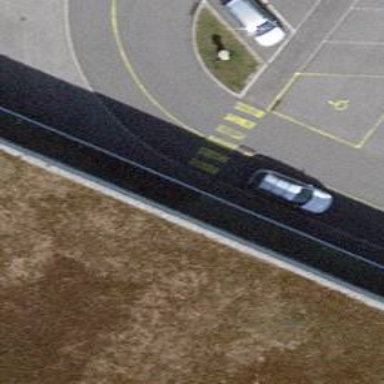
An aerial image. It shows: Parking aisle designated as service road.